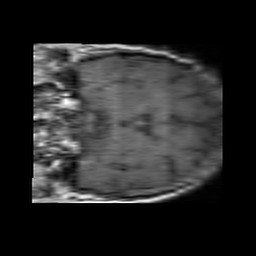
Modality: T1w
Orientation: coronal
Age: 79
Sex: female
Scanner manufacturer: philips
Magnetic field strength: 3 T
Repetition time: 0.537 s
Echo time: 0.01 s